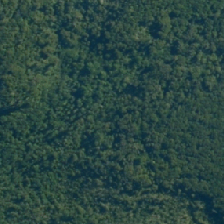
Land cover: manuka_kanuka